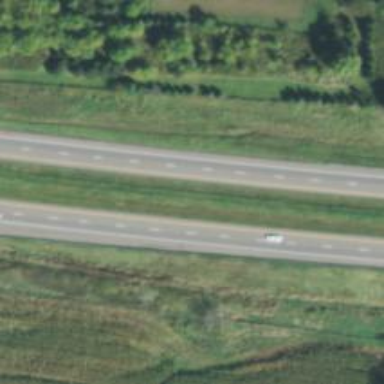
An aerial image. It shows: This image shows trunk highway that functions as expressway.